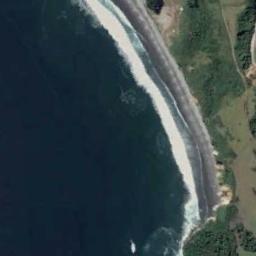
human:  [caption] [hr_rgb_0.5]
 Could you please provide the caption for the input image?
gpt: The sea rolls up with white waves, Grey sea roads and green seashores .

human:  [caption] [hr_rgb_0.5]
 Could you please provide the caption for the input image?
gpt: The type of beach is rocky coastland some green plants are on the beach .

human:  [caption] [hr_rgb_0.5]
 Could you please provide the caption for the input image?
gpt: The edge of the beach is empty .

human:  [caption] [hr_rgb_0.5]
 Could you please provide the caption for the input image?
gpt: There is a clear coastline between the dark blue seawater and the sparse grass .

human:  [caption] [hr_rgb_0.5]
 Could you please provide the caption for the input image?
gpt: The grass is beside the beach .